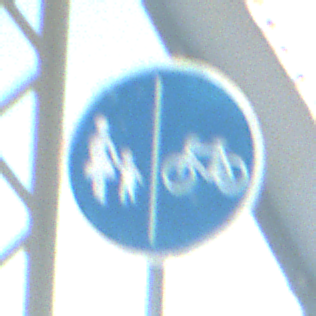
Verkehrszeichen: GetrennterRadUndGehwegRadwegRechts
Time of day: MorningAfternoon
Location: Outdoor (Special)
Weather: Clear
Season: NotSpecified
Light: Natural